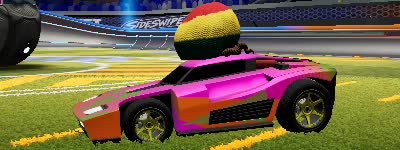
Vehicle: breakout